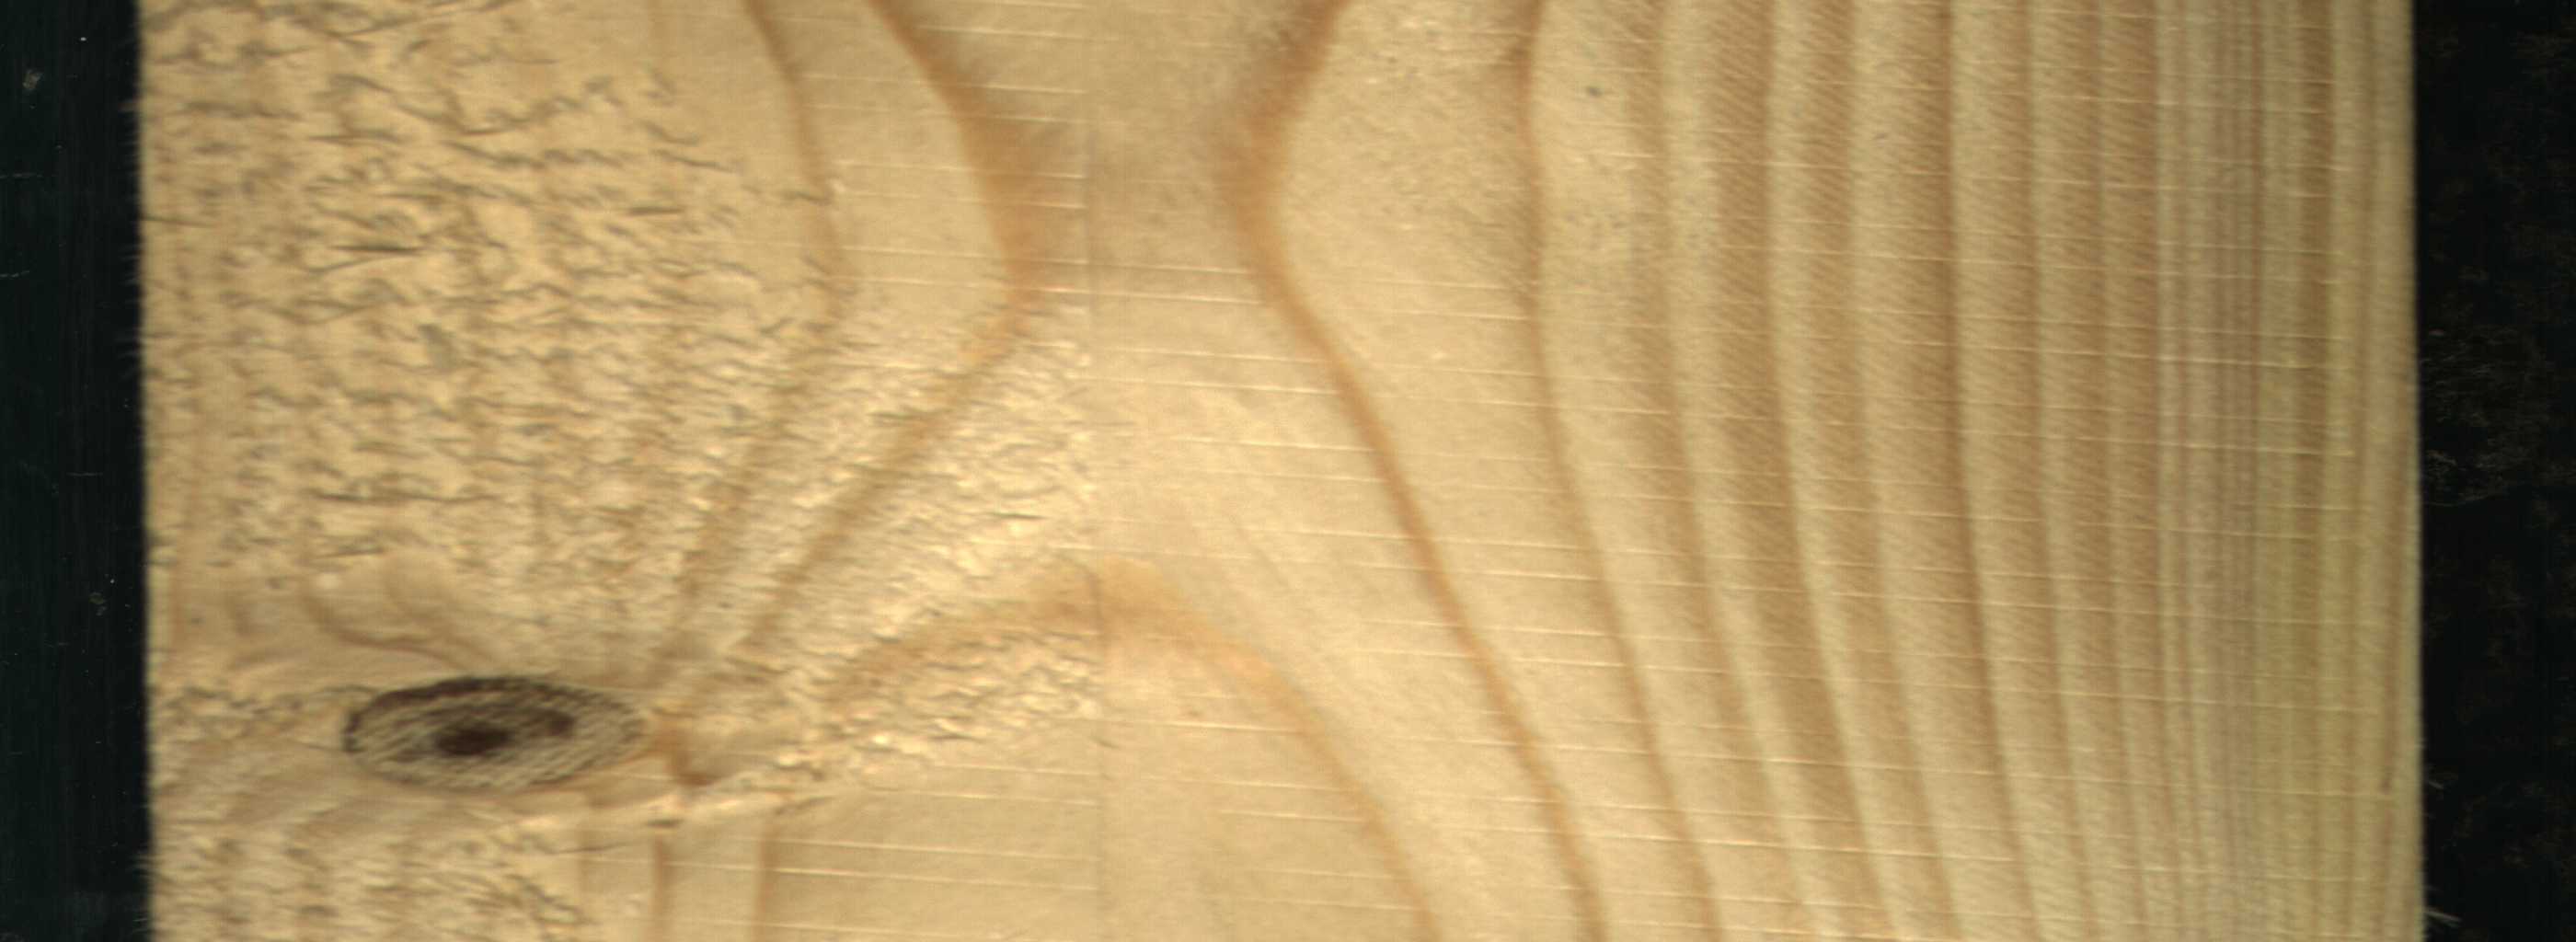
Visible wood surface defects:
Dead_Knot